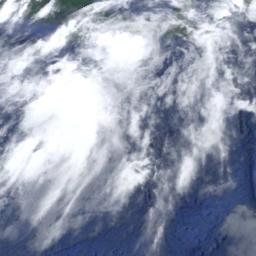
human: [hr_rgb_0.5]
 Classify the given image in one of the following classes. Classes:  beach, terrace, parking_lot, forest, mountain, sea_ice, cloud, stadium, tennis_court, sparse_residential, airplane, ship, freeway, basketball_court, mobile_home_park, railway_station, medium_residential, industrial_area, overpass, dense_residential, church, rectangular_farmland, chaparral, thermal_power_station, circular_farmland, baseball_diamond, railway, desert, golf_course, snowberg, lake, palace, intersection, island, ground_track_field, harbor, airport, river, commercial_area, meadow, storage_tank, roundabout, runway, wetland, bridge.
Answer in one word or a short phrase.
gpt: cloud